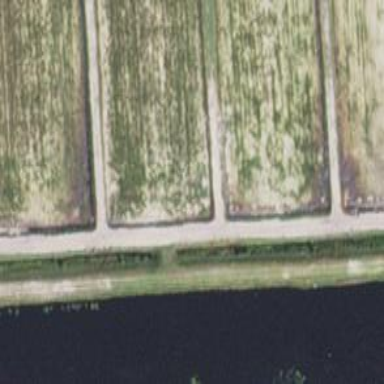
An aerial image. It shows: Canal.